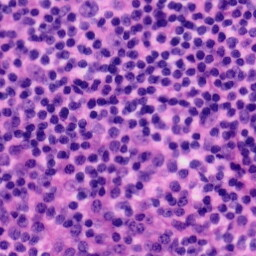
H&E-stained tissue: Tonsil